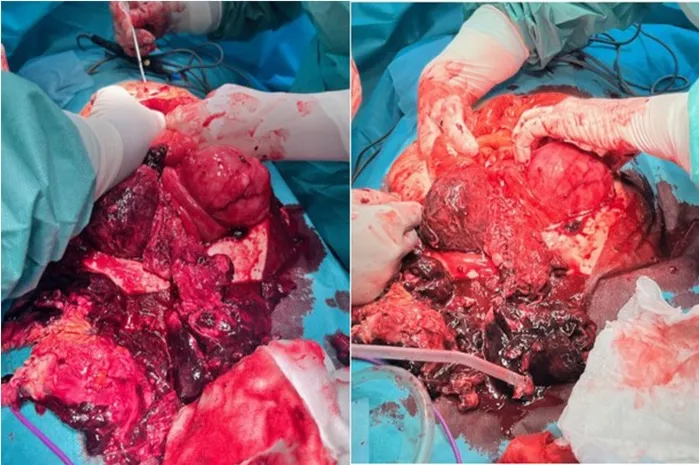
Infraumbilical laparotomy and exploration of the abdominal cavity, discontinuity of the anterior uterine wall with a large hematoma on the rupture spot.
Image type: medical_photograph (other_medical_photograph)